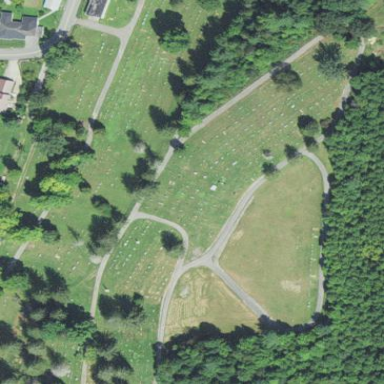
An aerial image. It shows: Grave yard.